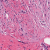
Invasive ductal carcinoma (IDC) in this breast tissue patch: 1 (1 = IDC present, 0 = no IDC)